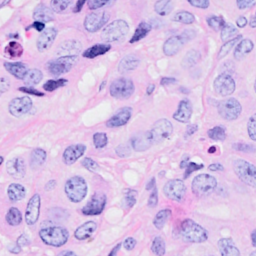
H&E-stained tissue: Breast